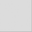
Piece: xx